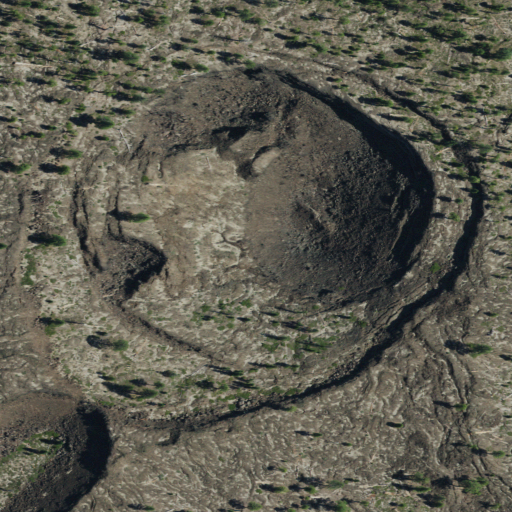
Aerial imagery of crater(s) in California named Giant Crater containing shrub and evergreen forest